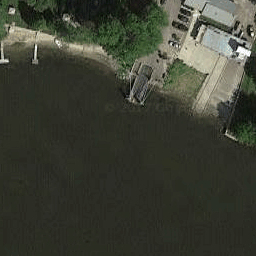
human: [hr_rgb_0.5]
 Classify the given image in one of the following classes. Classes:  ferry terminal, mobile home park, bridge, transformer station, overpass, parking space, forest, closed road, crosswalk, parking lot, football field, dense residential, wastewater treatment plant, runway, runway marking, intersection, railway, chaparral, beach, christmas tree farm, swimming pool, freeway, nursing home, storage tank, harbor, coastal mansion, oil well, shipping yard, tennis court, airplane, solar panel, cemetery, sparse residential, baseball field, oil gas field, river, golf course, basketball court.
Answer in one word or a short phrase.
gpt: ferry terminal